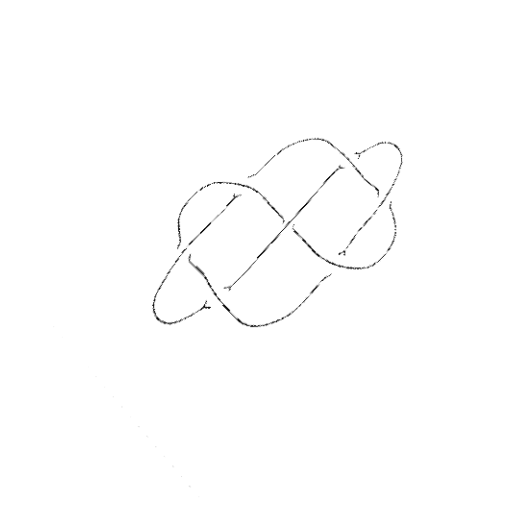
Crossing number: 7